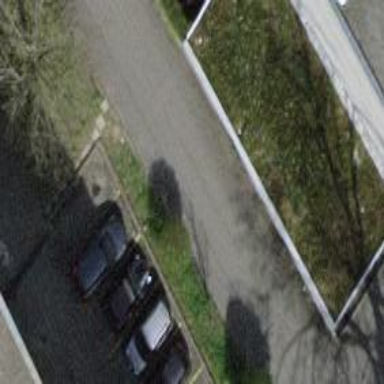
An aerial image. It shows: View of roof of building.